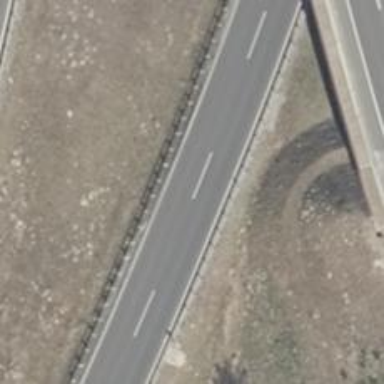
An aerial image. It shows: Asphalt motorway link.